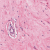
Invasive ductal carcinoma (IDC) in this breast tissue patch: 0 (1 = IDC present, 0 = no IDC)